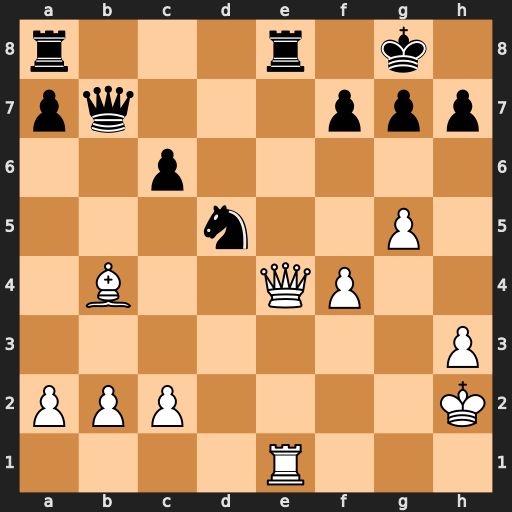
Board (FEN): r3r1k1/pq3ppp/2p5/3n2P1/1B2QP2/7P/PPP4K/4R3
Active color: w
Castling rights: -
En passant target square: -
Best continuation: Qxe8+ Rxe8 Rxe8#